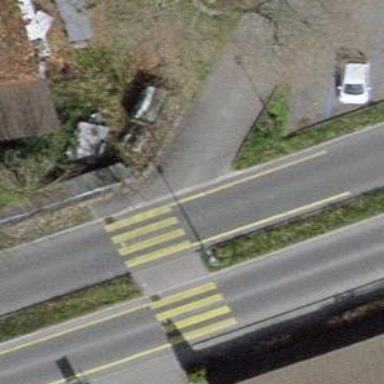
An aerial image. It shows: Asphalt footway.